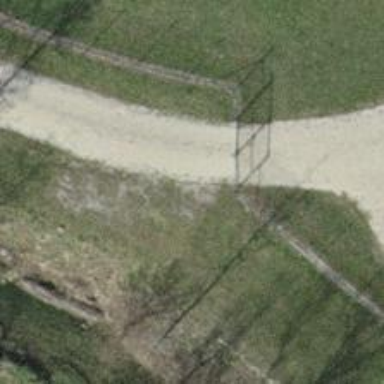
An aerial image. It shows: Gate.